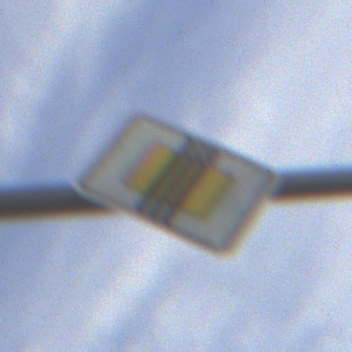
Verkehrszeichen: EndeVorfahrtsstrasse
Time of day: MorningAfternoon
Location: Outdoor (Suburban)
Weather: PartlyCloudy
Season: NotSpecified
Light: Natural